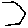
Label: hexagon